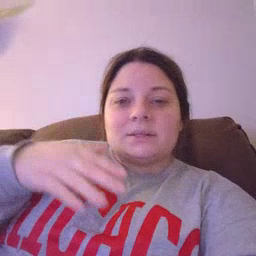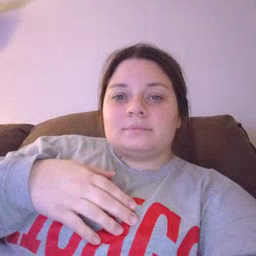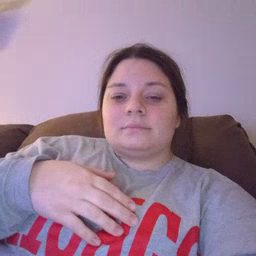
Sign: wait